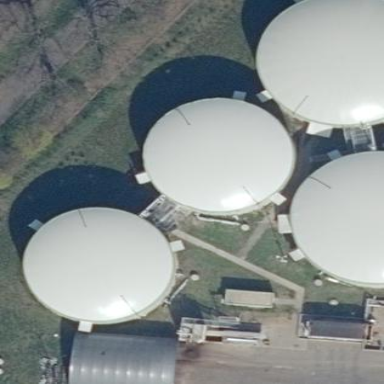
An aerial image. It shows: Storage tank that is man-made.